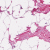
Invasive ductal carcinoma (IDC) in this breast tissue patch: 0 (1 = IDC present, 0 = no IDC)